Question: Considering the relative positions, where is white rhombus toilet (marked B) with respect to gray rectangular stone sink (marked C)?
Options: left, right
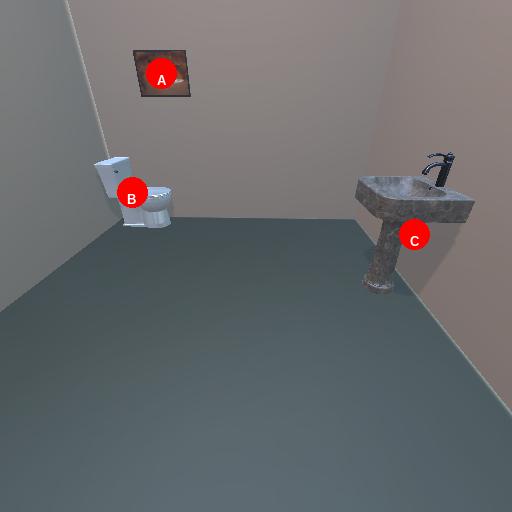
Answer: left